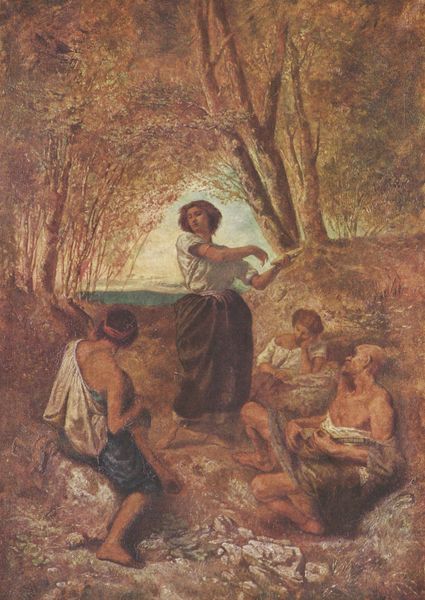
Titel: Zigeunertanz
Künstler: Anselm Feuerbach
Standort: Hamburg
Institution: Kunsthalle
Schlagwörter: baum, blau, blätter, felsen, gemälde, gestein, gruppe, himmel, körper, laub, mann, meer, nackt, schatten, schlaf, wasser, weiß, wolken, badende, baumstämme, bäume, frauen, grün, landschaft, menschen, ocker, see, sitzen, ufer, äste, bewegung, braun, frau, grau, hintergrund, kleid, kleider, licht, männer, orange, rücken, schwarz, ausblick, dame, gras, rot, tuch, weg, hochformat, leute, malerei, rock, symbolismus, tanz, alt, hemd, hose, jung, alte, arme, bluse, falten, mensch, stein, steine, öl, baumstamm, erde, horizont, hügel, natur, stamm, pfad, boden, sitzend, kind, musik, musiker, tanzen, tänzerin, haarreif, wald, bauern, genre, kinder, garten, beine, aussicht, ruhe, liegen, gasse, italien, süden, jungen, knaben, hemden, körbe, berge, fels, geröll, herbst, ausflug, idylle, rast, figuren, kies, ölgemälde, stämme, einfach, freizeit, musizieren, muse, korb, faltenwurf, zeigen, entblösst, vier, waschen, zusehen, barfuss, alter, knabe, zigeuner, durchblick, wandern, idyll, lichtung, rückenfigur, mythologie, zigeunerin, mensche, geäst, brauntöne, musen, erhoben, hain, laute, arkadien, ansehen, armut, hohlweg, waldweg, träumen, hirten, tunnel, durchsicht, weisen, mer, steinweg, mesnchen, kelider, blätterwald, haarrreif, arakdein, haose, kinder frau, pyramidial, tahz, dark, quiet, boring, hungry, tired